Question: I was wondering how does one get the attributes of a model returned from a server in backkbone
In my model I have this
'''
myApp.Model = Backbone.Model.extend({
urlRoot: '/items',
parse: function(response) {
response.id = response._id;
return response;
}
});
'''
In my view I have this
'''
initialize: function() {
this.model = new myApp.Model();
this.model.fetch();
},
render: function() {
this.$el.html(this.template(this.model.toJSON()));
return this;
}
'''
This is what I have in my template
'''
<%- this.model.attributes.age %>
'''
For some reason doing the above in template did not yield to any output.
'age' is an attribute from the data that I get back from the server
The template is using underscorejs
Image of data structure from the server

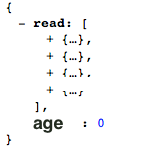
Answer: You're passing the attributes themselves to the template function. Underscore templates by default will use 'with' to extend the scope within the function to the passed object, making the properties of the object available by name.
Given that, you'd access 'age' simply with:
'''
<%= age %>
'''